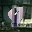
Label: 9